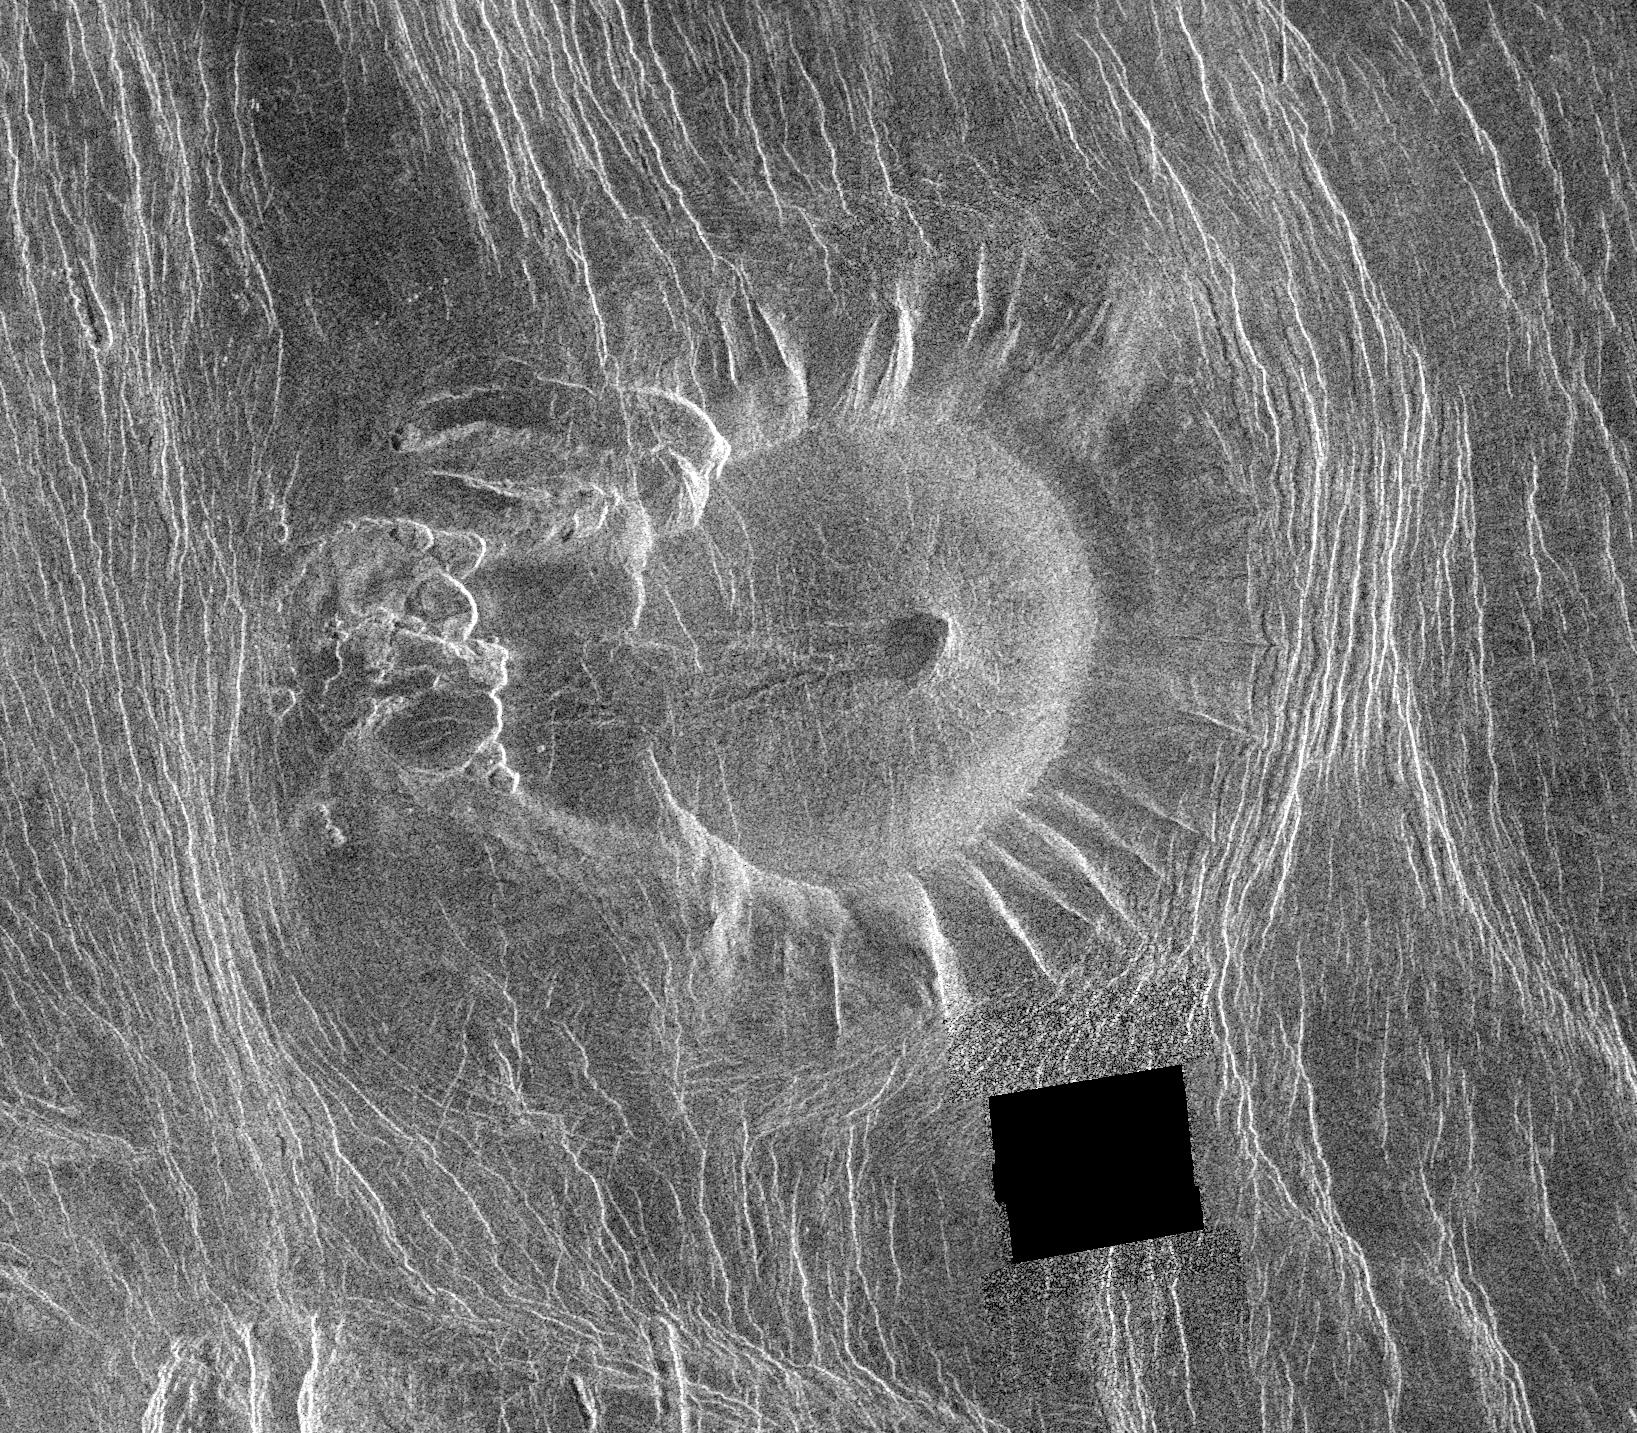
Venus - Eistla Region Venus, Magellan